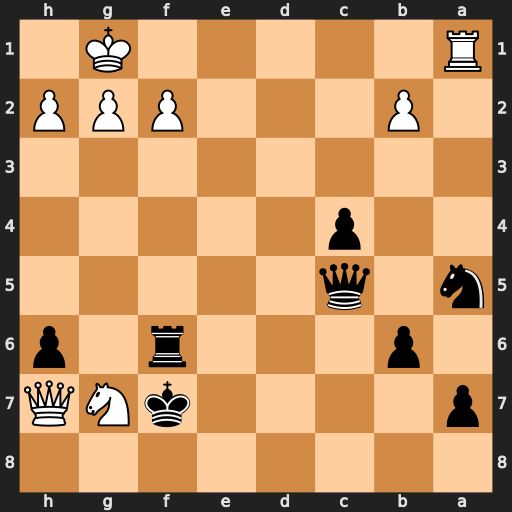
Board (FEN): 8/p4kNQ/1p3r1p/n1q5/2p5/8/1P3PPP/R5K1
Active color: b
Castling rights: -
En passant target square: -
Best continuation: Qxf2+ Kh1 Qf1+ Rxf1 Rxf1#